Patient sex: F
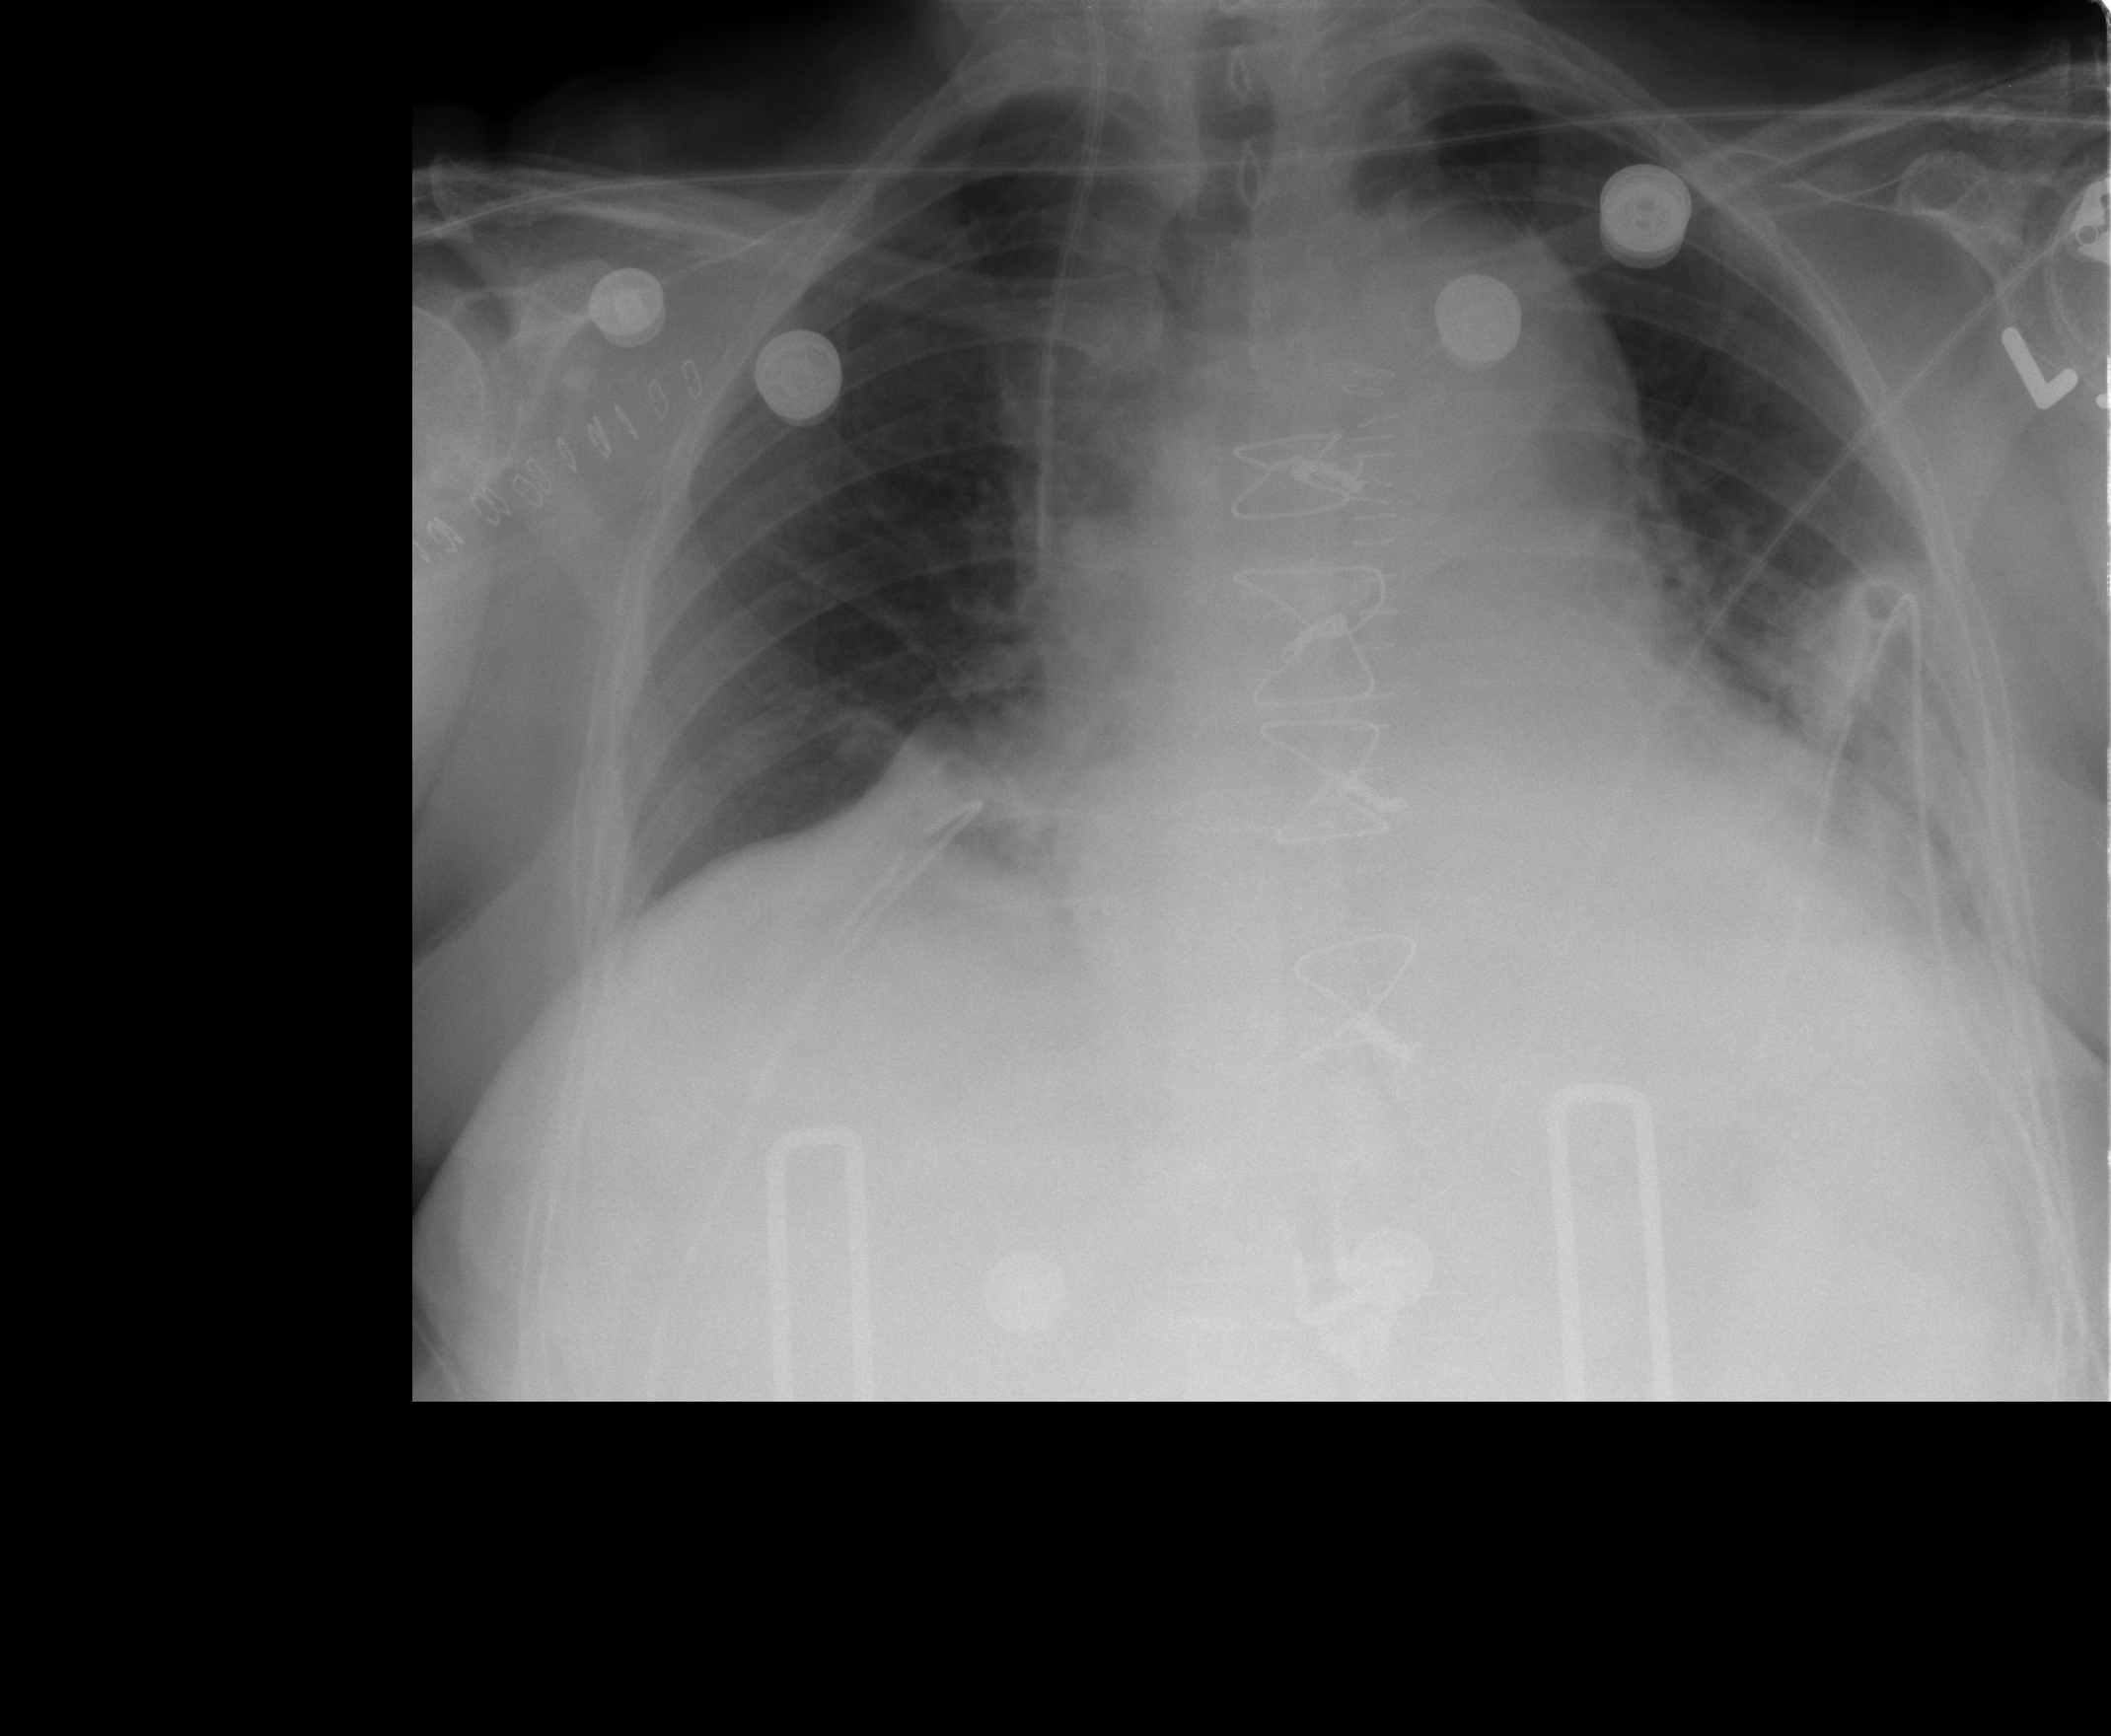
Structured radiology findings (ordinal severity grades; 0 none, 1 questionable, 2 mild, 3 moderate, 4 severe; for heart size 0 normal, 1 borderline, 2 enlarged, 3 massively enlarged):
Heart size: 2
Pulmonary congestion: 2
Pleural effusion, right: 1
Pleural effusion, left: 2
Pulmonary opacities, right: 0
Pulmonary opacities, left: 0
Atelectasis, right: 2
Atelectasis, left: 2